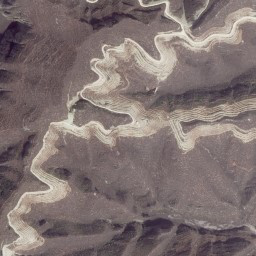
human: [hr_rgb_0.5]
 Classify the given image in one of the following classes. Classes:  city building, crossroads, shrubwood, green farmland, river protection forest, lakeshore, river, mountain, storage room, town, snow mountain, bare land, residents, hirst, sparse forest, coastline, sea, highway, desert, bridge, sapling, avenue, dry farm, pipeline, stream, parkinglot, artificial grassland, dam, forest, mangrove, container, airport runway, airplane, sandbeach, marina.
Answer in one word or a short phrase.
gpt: mountain